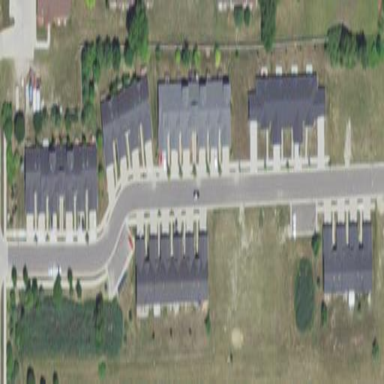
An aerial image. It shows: Condominium within residential area.